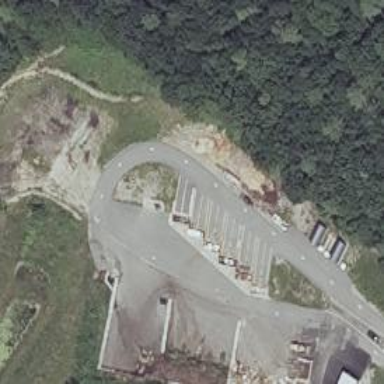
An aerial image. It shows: Industrial area dedicated to recycling. This is recycling center that accepts green waste and scrap metal.